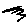
Label: zigzag